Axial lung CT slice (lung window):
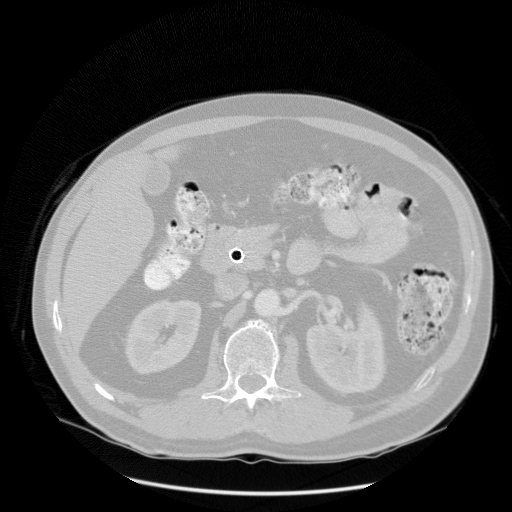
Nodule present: no